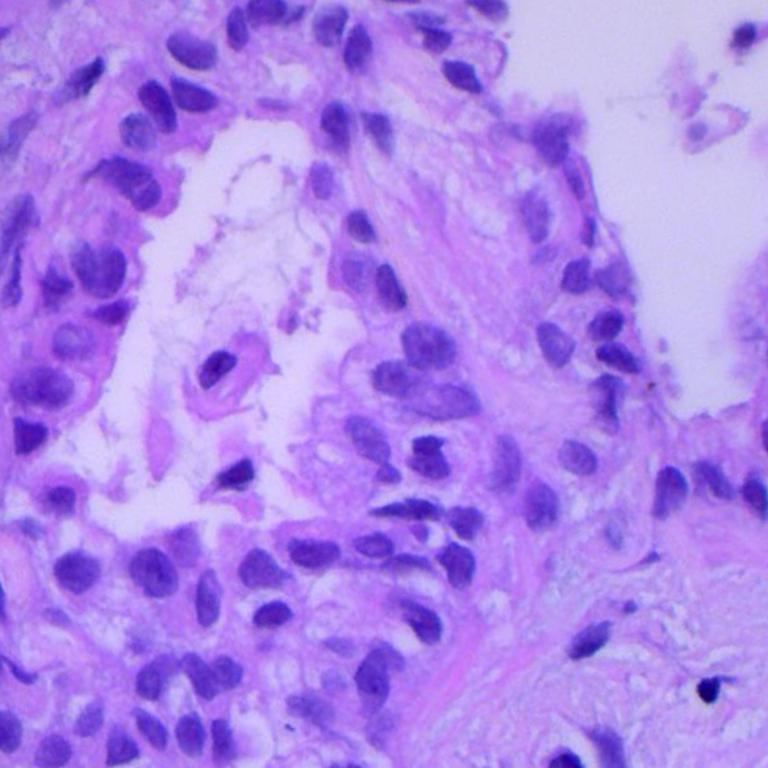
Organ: lung
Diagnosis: adenocarcinomas